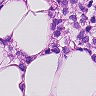
Metastatic tissue present: yes